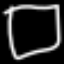
Label: square